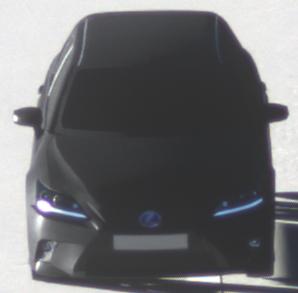
Make: Lexus
Model: CT 200h
Detailed model: CT (A10)
Model produced from: 2014/03
Model produced until: 2017/10
Doors: 5
Color: black
Road condition: dry road
Daytime: sunrise or sunset
Contrast: high contrast